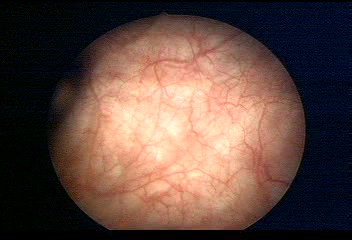
Modality: WLC
Class: Normal mucosa
Bladder cancer association: No